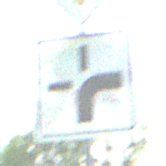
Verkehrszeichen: VerlaufVorfahrtsstrasse3
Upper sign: Vorfahrtsstrasse
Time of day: MorningAfternoon
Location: Outdoor (Nature)
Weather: PartlyCloudy
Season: NotSpecified
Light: Natural